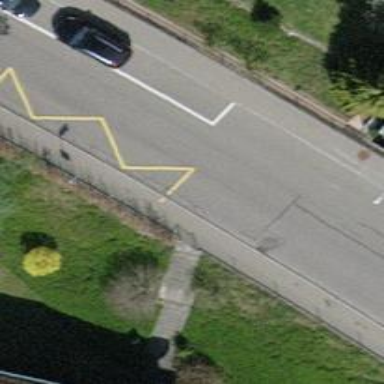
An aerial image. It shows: Public transport stop position.